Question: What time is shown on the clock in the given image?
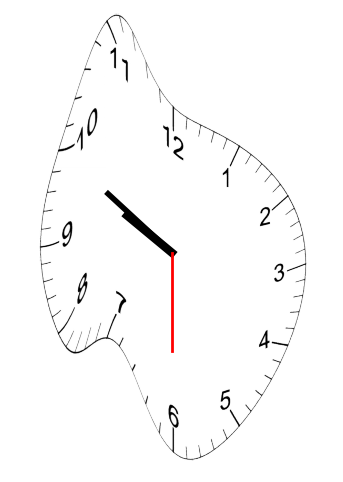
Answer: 09:49:30